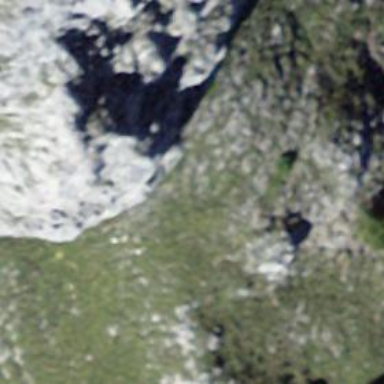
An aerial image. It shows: Cliff in nature.